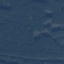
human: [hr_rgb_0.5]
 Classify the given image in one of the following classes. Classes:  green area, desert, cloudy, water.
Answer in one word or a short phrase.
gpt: green area